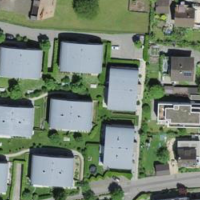
EUNIS habitat code: 54
Species observed at this site:
Ficus carica
Araneus diadematus